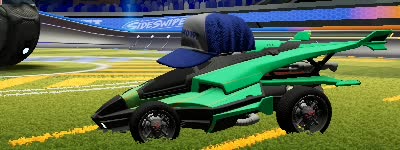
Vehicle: aftershock